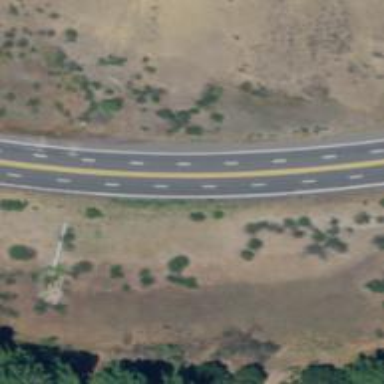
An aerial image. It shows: Asphalt trunk highway classified as expressway.